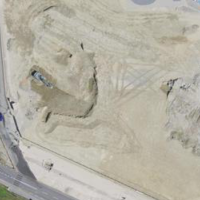
EUNIS habitat code: 54
Species observed at this site:
Echium vulgare